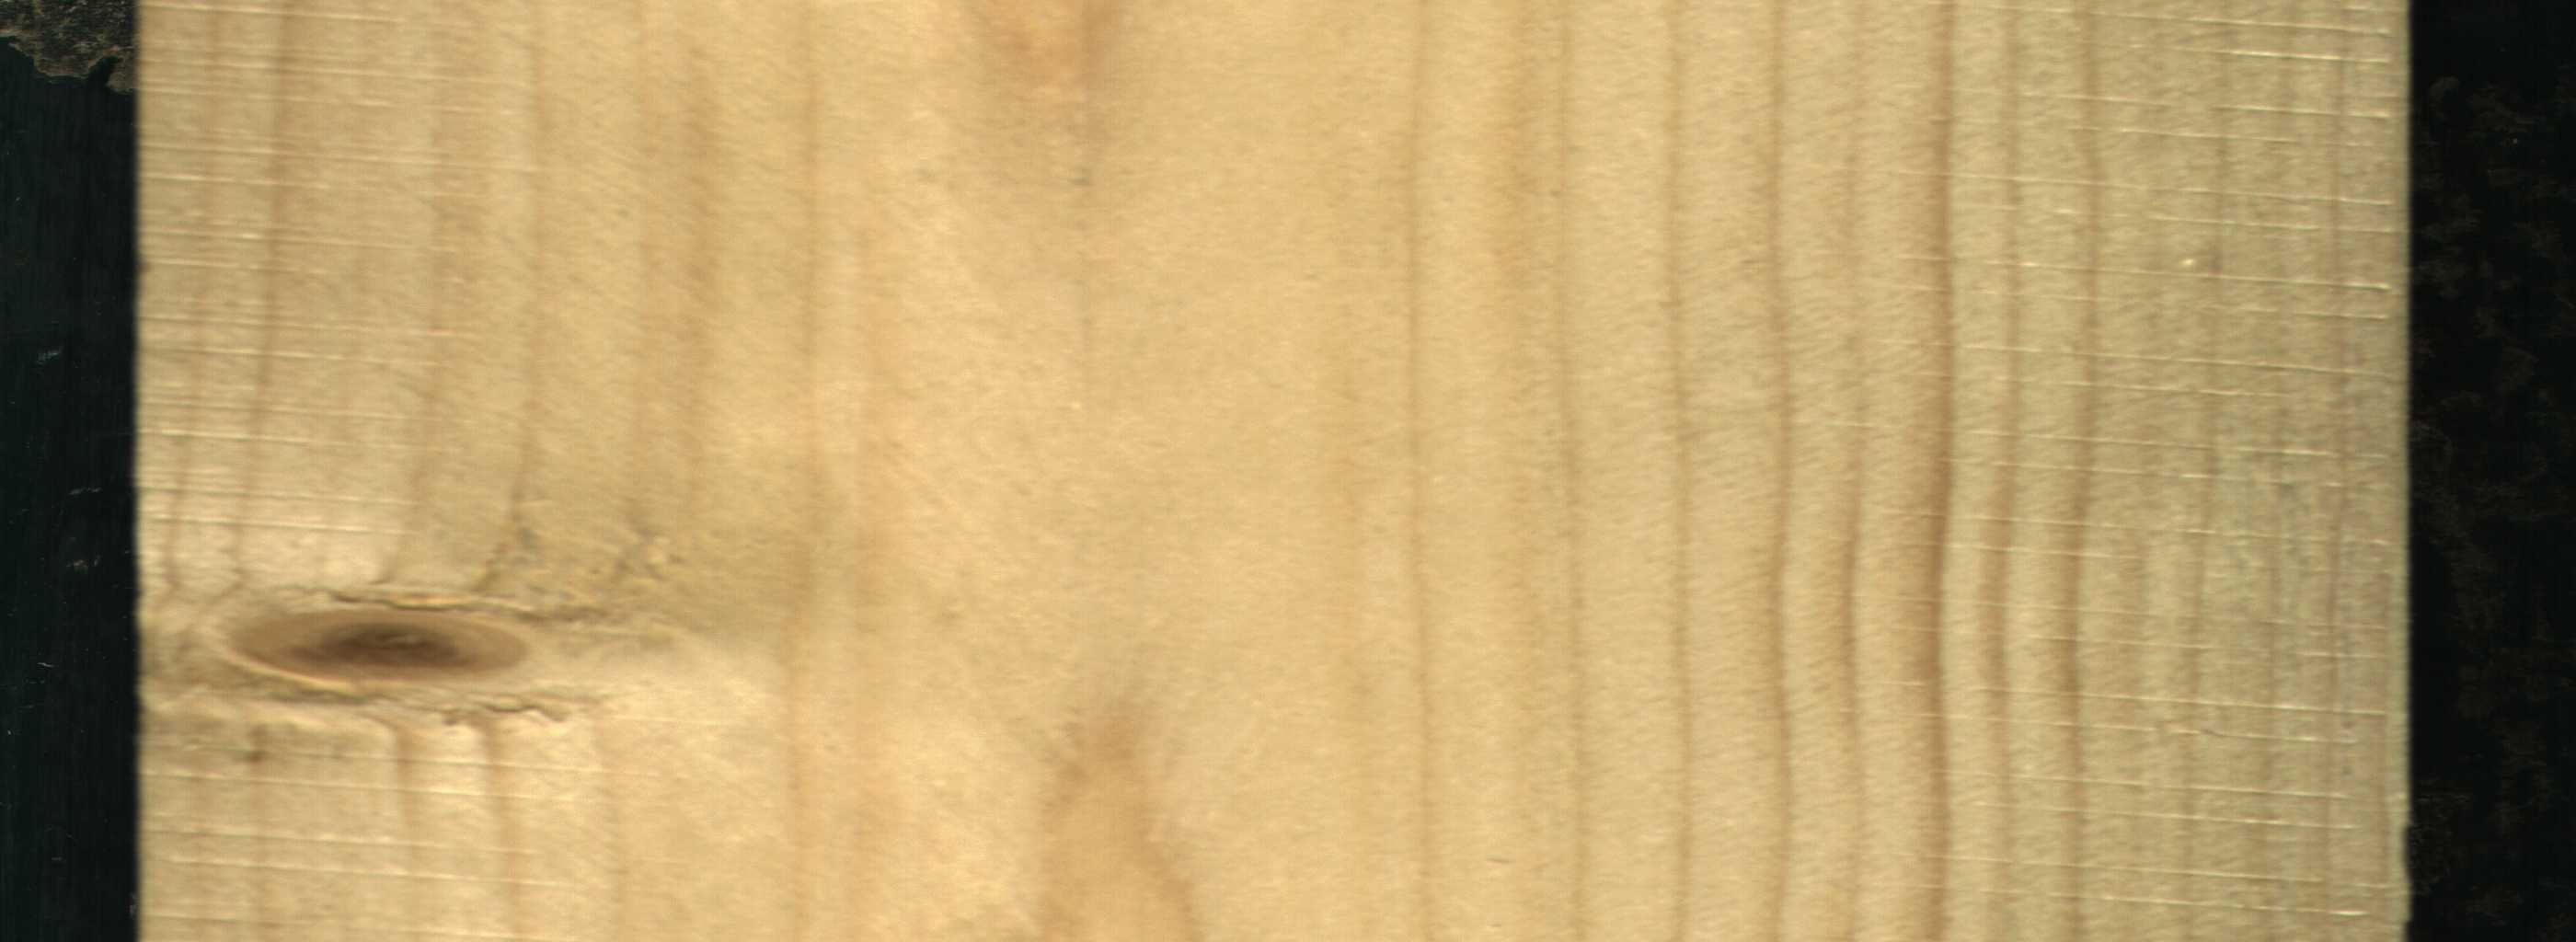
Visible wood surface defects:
Live_Knot